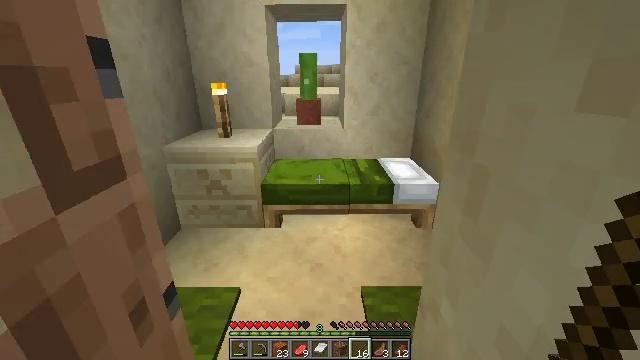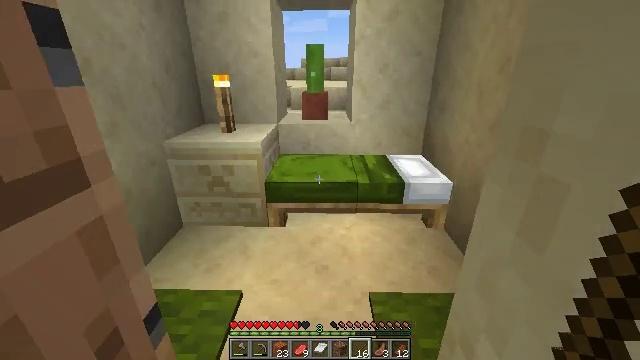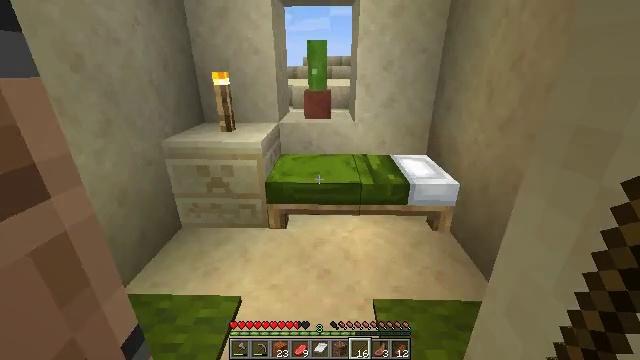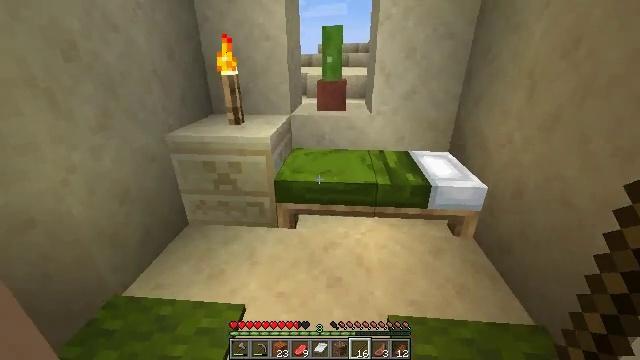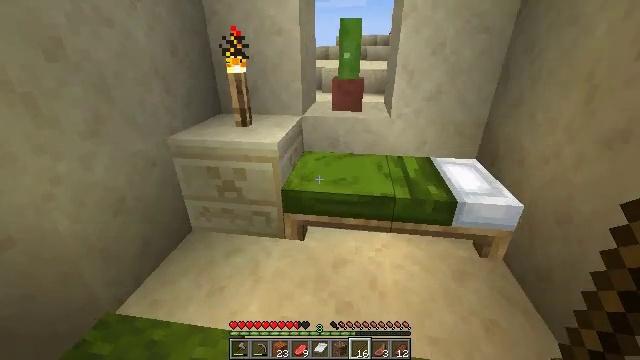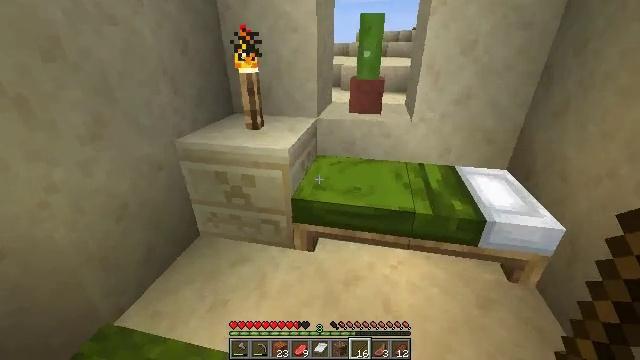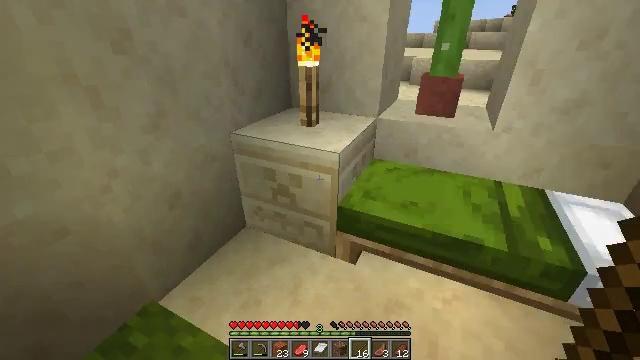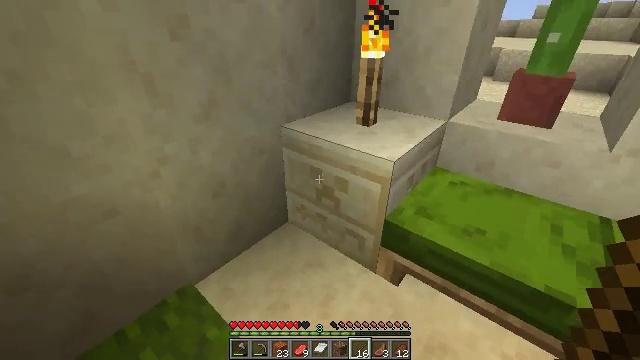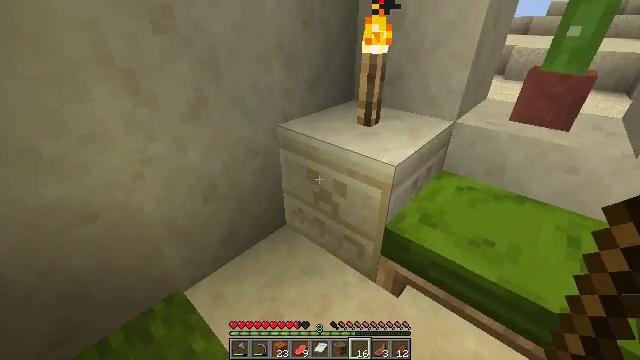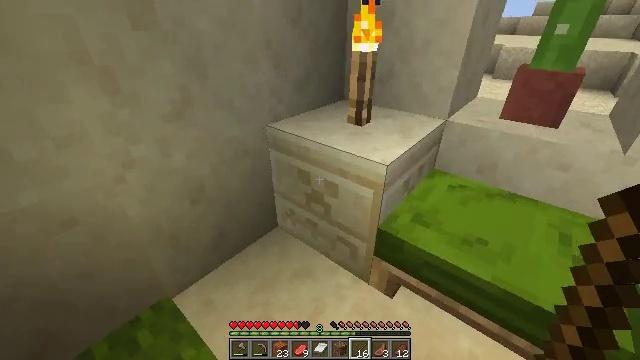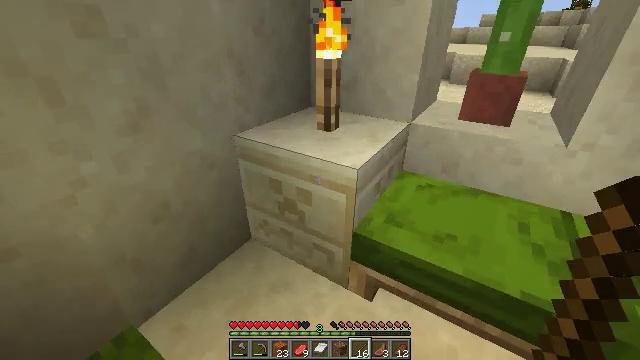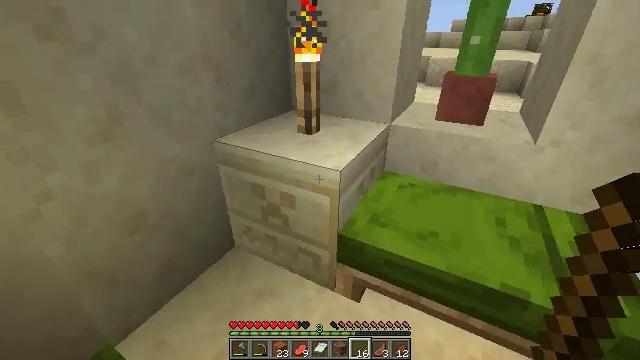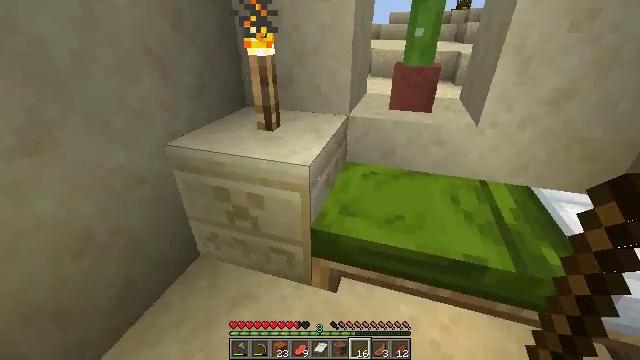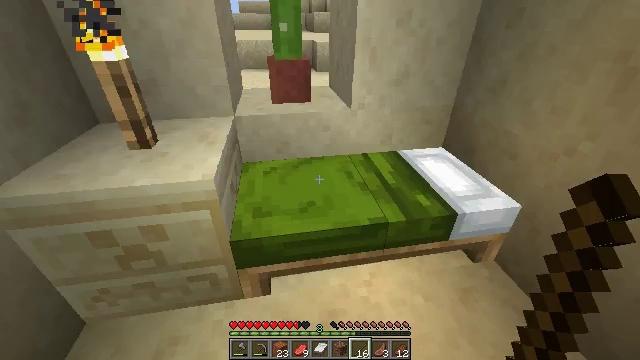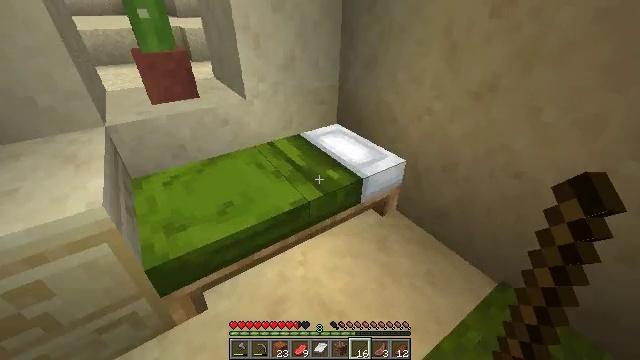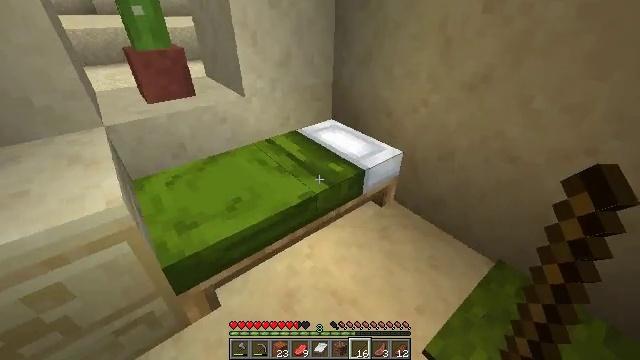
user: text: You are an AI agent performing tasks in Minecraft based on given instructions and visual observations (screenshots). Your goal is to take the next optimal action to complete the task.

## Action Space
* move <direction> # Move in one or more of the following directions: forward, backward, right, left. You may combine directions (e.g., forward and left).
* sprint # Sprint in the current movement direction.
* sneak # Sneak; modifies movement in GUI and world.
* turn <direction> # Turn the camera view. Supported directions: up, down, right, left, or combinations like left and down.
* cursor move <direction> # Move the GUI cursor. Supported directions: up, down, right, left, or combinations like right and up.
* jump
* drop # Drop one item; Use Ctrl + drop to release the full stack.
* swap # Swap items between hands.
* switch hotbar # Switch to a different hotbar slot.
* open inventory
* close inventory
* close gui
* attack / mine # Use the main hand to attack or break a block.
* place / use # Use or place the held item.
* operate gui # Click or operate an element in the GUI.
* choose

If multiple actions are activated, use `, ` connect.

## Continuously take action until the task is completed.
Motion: motion action
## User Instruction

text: Break the cyan bed to collect it.
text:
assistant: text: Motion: move forward, turn left and down
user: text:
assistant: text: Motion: move forward
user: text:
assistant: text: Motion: move forward, turn left and down
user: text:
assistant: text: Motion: move forward, turn left and down
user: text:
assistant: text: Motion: move forward, turn left
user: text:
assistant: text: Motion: move forward, turn left and down
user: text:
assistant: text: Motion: turn left and down
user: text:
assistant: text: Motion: turn left
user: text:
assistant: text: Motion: turn right
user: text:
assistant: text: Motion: turn right and up
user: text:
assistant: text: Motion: turn right
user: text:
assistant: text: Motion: move left, turn right and down
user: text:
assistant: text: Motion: move left, turn right and down
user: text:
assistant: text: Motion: move left, turn right and down
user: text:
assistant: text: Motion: move left, turn right
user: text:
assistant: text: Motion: move left, turn right
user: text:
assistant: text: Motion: move left, turn right and up
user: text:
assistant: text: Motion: move left, turn right and up
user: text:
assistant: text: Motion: move left, turn right
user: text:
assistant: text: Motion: move left, turn right
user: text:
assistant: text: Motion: move forward and move left, turn right and up
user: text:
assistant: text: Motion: move forward and move left, turn right and up
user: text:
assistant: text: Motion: move forward and move left, turn right and up
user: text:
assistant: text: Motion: move forward and move left, turn right and up
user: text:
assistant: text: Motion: move forward and move left, turn right
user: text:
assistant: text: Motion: move forward and move left, turn right and up
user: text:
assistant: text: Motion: move forward, turn right and up
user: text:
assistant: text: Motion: move forward
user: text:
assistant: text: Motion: move forward
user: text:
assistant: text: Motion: move forward